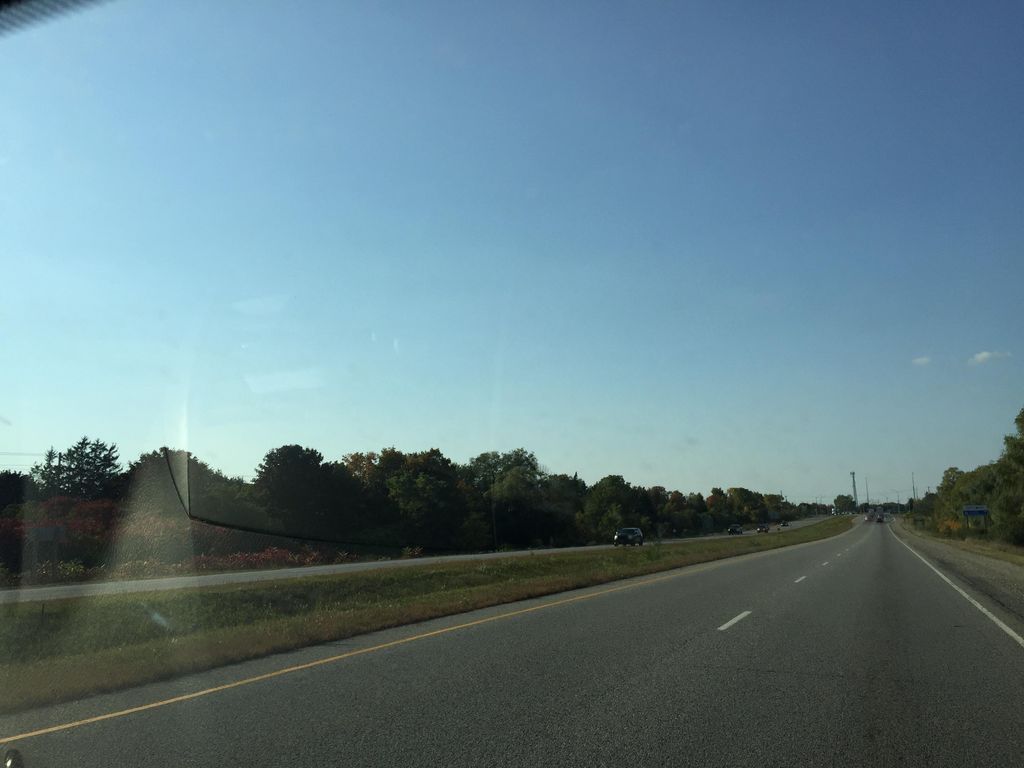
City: kitchener-waterloo